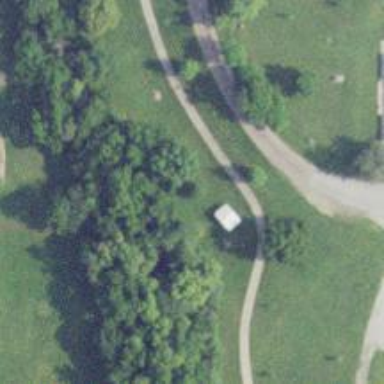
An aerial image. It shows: Track road leading to disc golf fairway.